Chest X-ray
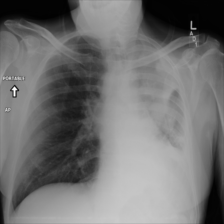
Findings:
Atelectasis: positive
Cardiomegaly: negative
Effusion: negative
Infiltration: negative
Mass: positive
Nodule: positive
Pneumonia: negative
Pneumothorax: negative
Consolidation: negative
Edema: negative
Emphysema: negative
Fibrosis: negative
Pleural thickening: negative
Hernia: negative